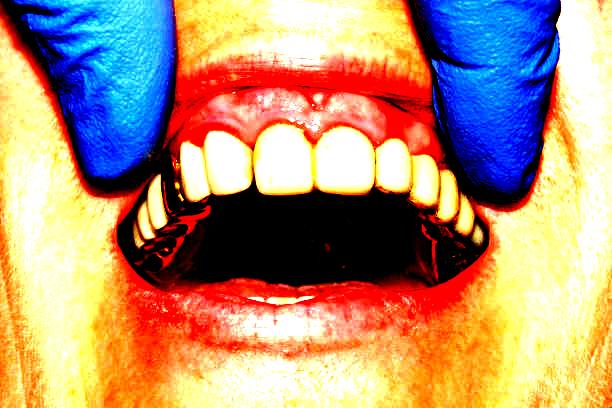
Condition: Gingivitis